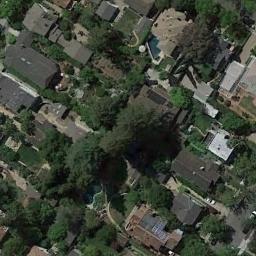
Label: medium_residential